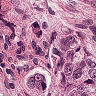
Metastatic tissue present: yes